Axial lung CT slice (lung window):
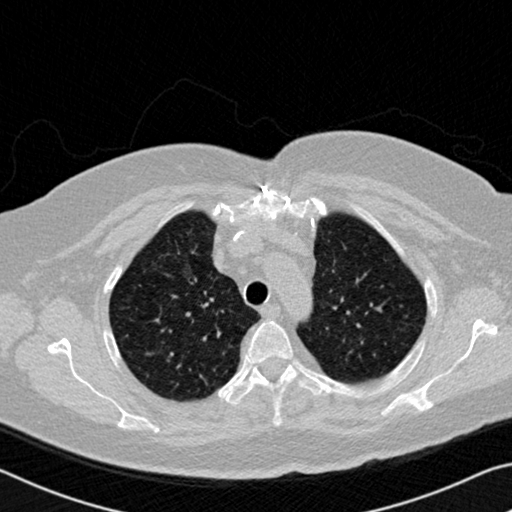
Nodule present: no